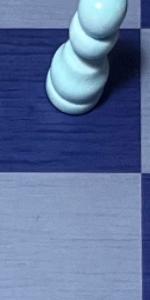
Label: Empty